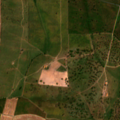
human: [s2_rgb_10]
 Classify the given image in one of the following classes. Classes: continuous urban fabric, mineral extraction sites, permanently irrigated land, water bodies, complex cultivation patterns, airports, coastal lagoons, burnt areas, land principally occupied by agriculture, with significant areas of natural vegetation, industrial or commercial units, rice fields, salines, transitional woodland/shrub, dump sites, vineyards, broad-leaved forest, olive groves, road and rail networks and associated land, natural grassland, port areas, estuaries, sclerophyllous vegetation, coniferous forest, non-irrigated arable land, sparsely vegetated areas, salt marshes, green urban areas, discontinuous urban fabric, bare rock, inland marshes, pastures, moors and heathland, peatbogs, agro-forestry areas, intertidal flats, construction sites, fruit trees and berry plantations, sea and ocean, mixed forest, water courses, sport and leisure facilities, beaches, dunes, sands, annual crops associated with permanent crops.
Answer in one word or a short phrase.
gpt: continuous urban fabric